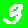
Digit: 3